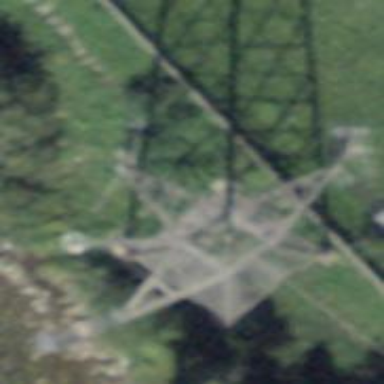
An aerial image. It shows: Three power lines with cables.